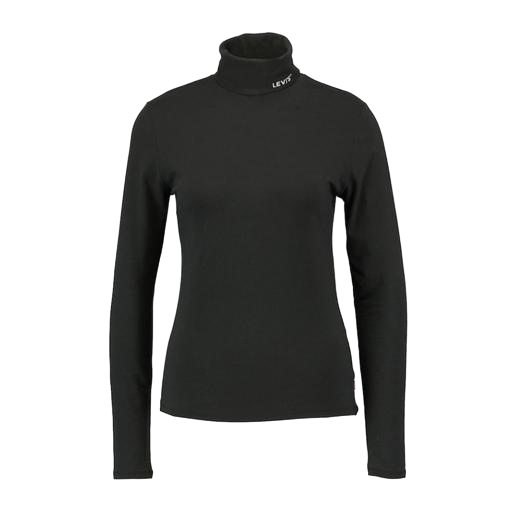
turtleneck tee, long-sleeve top, skinny-fit stretch polo shirt, white background